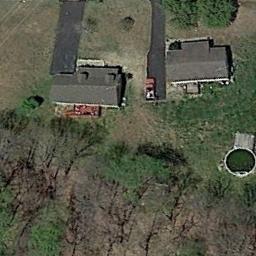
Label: sparse_residential